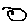
Label: smiley face